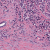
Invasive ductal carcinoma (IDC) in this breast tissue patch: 1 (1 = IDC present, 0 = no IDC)